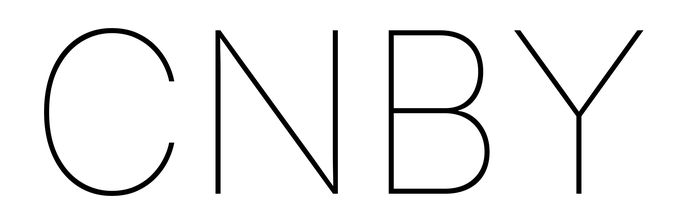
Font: Inter_Thin